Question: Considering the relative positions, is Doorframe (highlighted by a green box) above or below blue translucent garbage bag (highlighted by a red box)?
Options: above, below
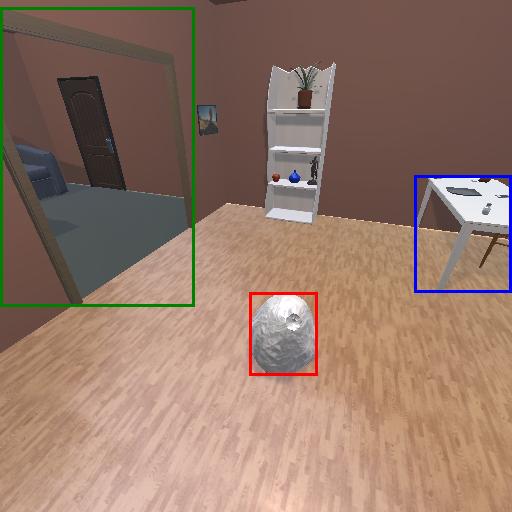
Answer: above